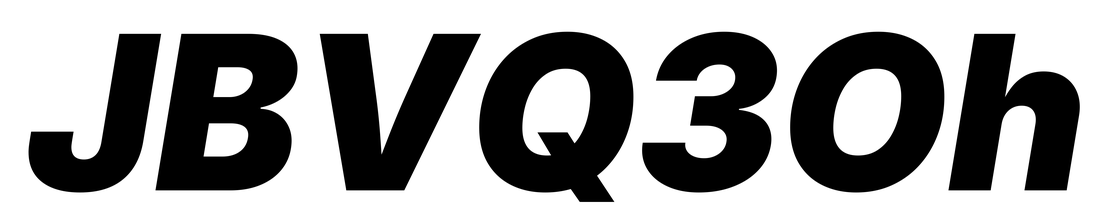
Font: Inter-Italic_Black_Italic